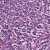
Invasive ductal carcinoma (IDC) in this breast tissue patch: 1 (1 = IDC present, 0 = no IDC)